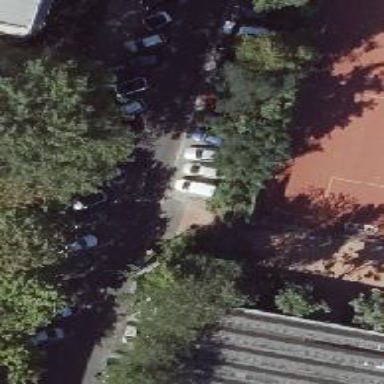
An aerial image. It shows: Residential road with asphalt surface. Separate parking areas on both sides.